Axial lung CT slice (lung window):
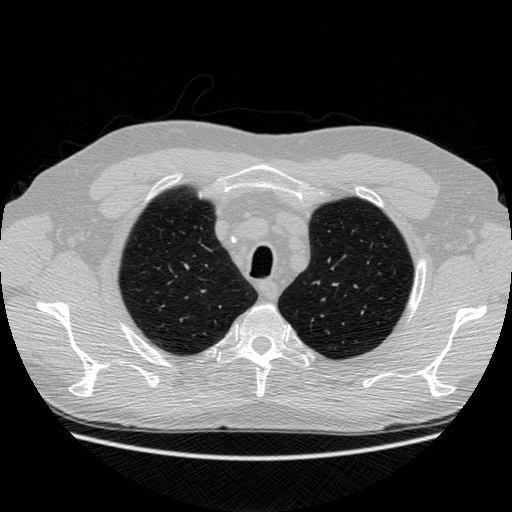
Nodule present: no